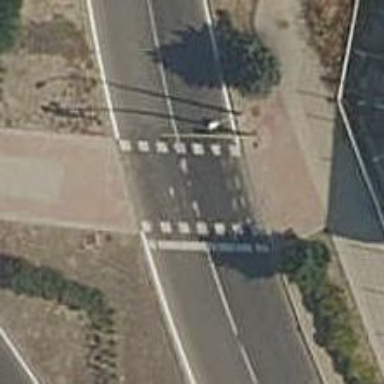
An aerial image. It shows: Road with traffic signals at the crossing.